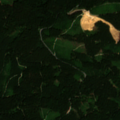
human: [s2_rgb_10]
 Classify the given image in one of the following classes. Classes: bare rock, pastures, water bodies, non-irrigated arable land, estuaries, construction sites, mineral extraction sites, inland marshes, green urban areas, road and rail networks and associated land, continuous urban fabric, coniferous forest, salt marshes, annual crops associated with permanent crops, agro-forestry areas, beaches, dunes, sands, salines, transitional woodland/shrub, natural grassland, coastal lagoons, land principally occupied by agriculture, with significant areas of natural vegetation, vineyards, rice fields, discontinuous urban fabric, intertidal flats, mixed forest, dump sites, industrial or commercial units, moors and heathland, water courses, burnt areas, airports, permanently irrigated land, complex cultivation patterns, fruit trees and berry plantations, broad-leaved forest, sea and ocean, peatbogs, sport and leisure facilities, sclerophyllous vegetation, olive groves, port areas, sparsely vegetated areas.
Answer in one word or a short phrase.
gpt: coniferous forest, mixed forest